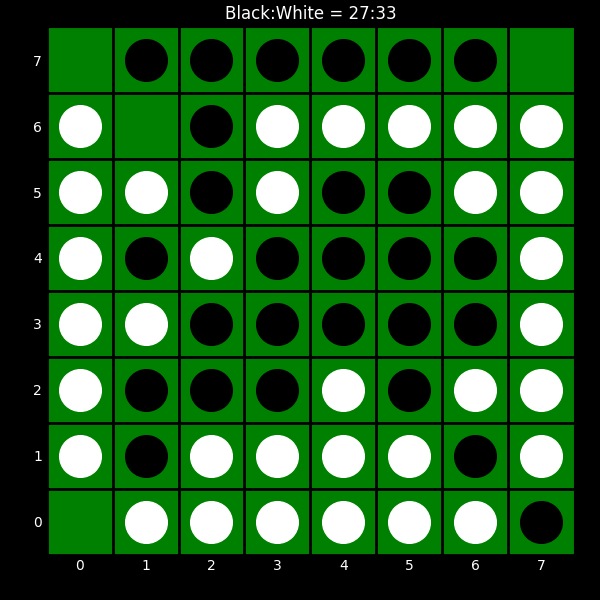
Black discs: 27
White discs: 33